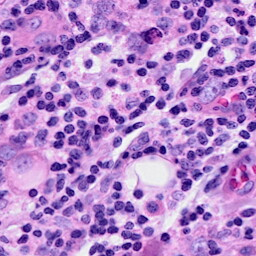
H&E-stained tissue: Breast